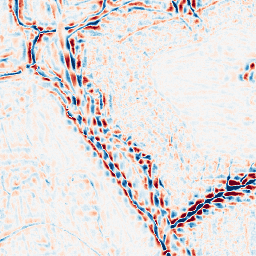
Category: wavelet
Decomposition family: wavelet_dwt
Decomposition parameters: wavelet: db4
level: 3
Upsampling method: edge_directed
Upsampling parameters: scale: 4
Upsampling scale: 4